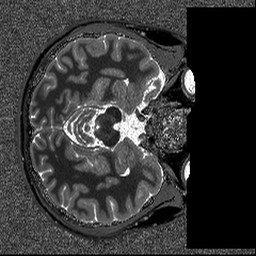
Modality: T1map
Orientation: axial
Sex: male